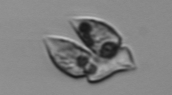
Label: Amphidinium